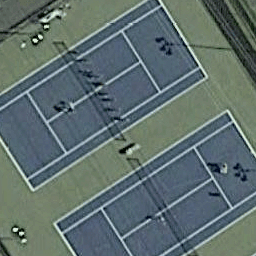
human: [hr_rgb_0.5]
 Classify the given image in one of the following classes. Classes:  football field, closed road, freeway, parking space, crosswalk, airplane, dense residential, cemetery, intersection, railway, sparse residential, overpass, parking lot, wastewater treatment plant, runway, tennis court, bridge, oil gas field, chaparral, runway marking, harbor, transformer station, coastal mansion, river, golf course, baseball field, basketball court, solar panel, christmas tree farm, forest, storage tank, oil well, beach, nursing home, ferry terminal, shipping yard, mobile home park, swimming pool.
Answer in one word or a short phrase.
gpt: tennis court